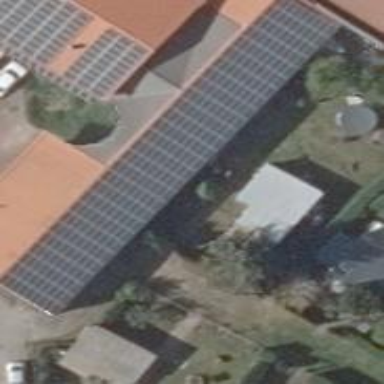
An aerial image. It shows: Solar photovoltaic panel generator located on the roof.